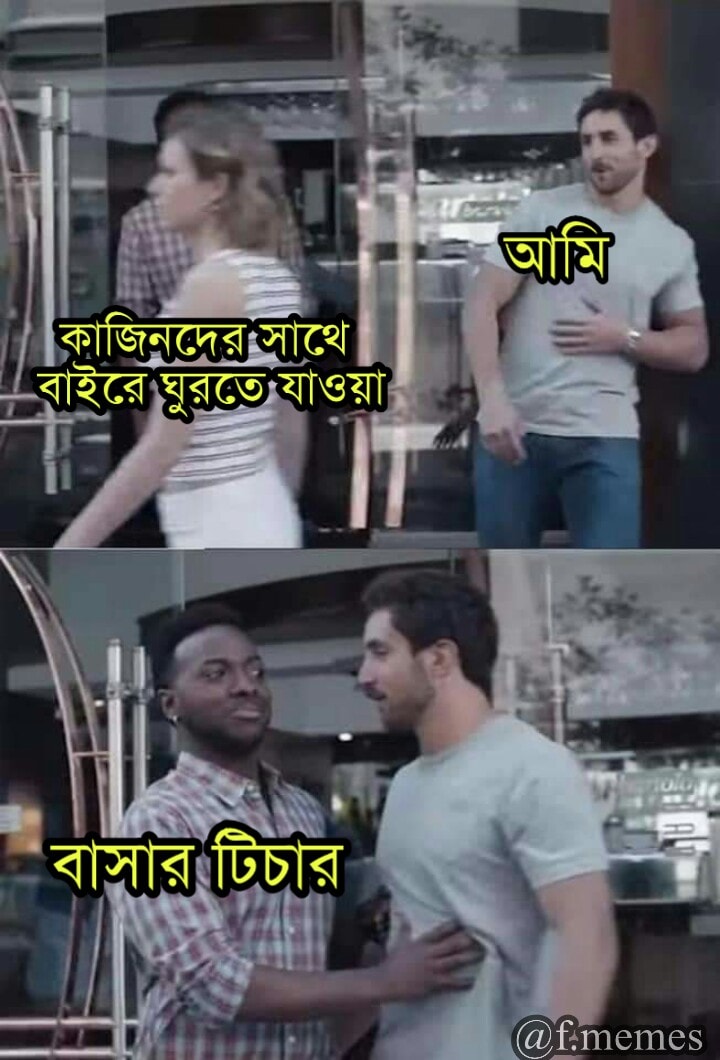
Caption: কাজিনদের সাথে বাইরে ঘুরতে যাওয়া  আমি   বাসার টিচার
Label: non-hate